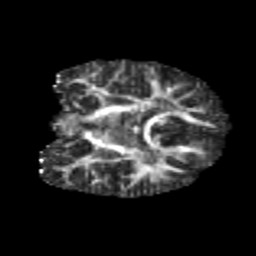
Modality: FA
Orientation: coronal
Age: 9
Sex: male
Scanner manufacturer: siemens
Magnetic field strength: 3 T
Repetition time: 3.8 s
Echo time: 0.07 s